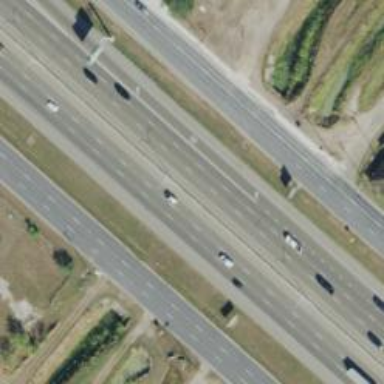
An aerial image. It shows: Motorway junction.